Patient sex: M
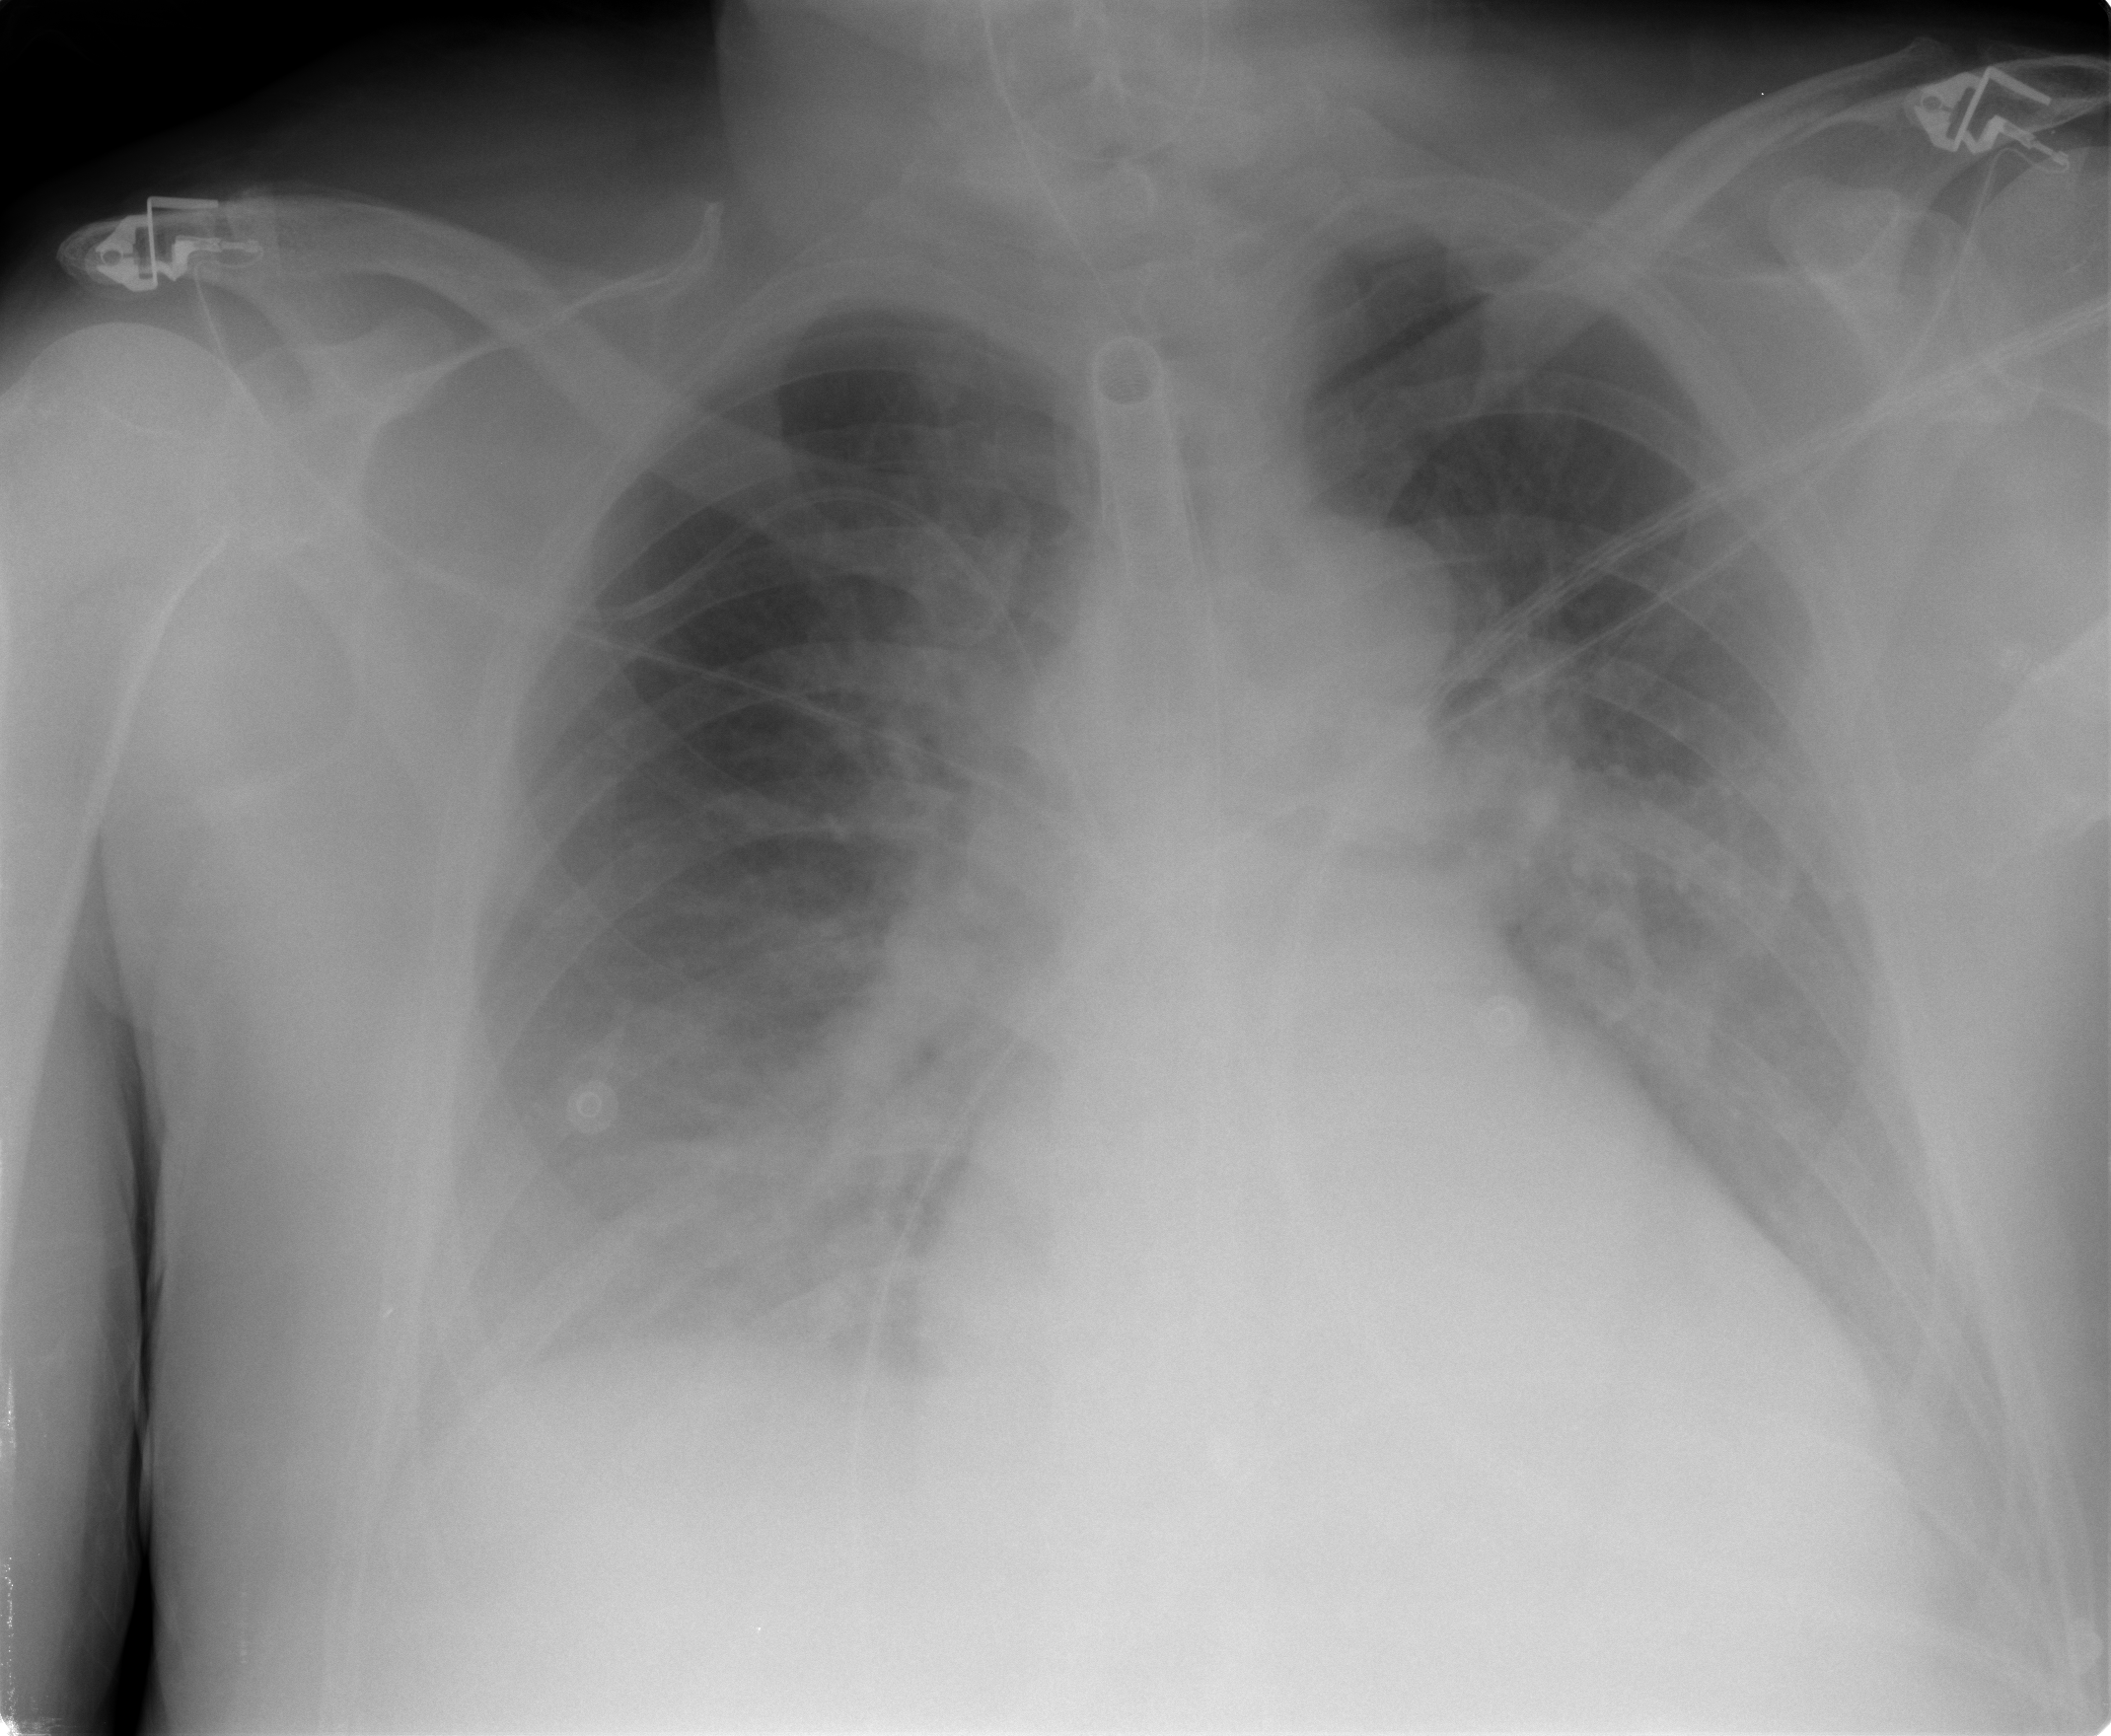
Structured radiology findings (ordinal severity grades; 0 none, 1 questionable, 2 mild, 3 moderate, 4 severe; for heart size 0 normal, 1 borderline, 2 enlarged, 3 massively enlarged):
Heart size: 1
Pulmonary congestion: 3
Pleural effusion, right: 2
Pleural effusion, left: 1
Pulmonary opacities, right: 2
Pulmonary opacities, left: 2
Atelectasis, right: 2
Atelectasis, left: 2